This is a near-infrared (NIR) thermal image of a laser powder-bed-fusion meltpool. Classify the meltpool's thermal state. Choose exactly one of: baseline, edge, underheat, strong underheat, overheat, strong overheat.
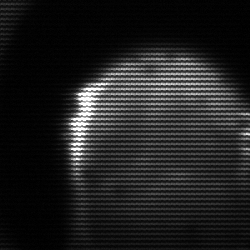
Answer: edge